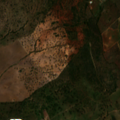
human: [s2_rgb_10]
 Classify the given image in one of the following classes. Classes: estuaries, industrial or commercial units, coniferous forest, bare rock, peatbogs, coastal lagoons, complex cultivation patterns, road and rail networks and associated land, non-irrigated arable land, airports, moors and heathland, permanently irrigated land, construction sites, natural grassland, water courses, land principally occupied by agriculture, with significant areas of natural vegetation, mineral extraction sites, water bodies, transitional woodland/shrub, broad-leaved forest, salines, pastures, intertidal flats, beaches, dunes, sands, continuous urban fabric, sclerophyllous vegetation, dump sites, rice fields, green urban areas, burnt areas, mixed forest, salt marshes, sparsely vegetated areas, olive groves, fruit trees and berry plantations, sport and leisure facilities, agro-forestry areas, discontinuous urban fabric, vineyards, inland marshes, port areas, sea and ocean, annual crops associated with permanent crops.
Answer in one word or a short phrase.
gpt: continuous urban fabric